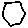
Label: hexagon